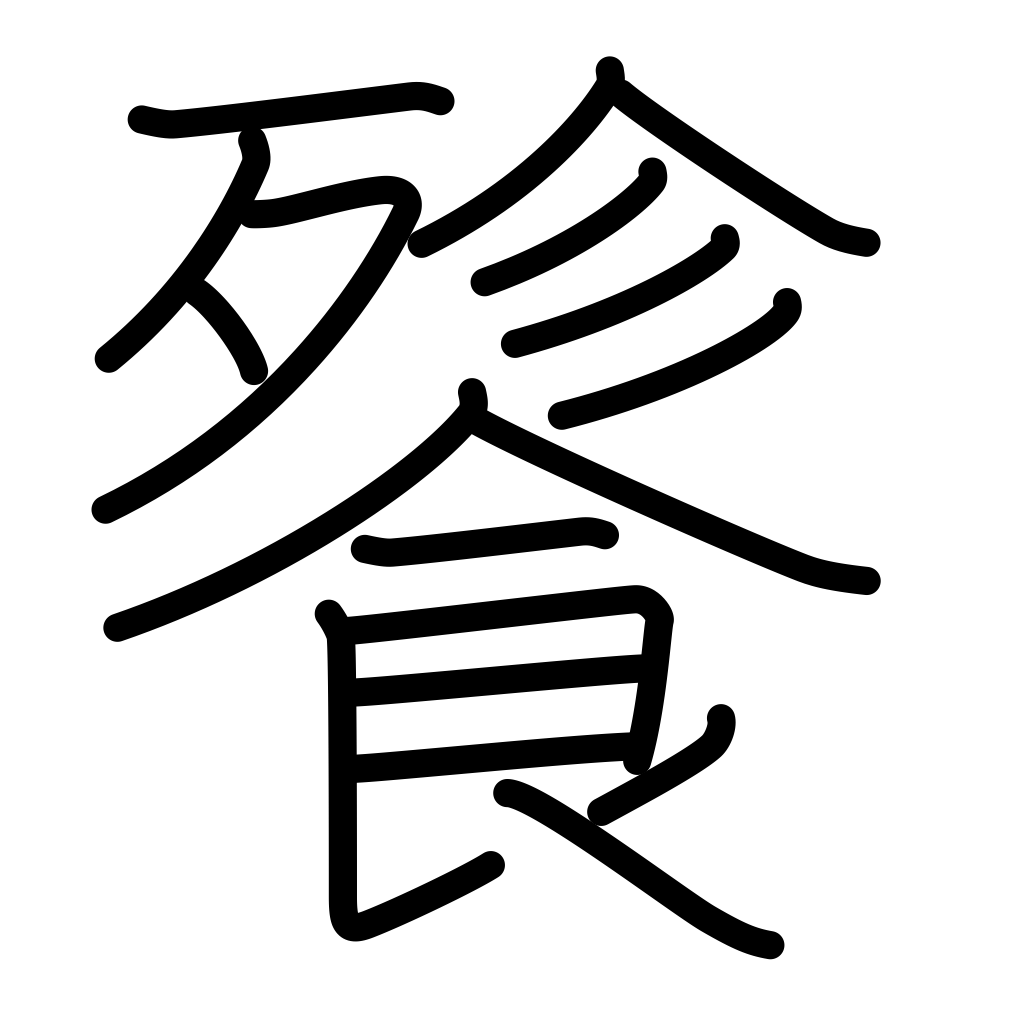
Meaning: voracious, gluttonous